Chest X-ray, PA view. Patient: 59 years old, sex M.
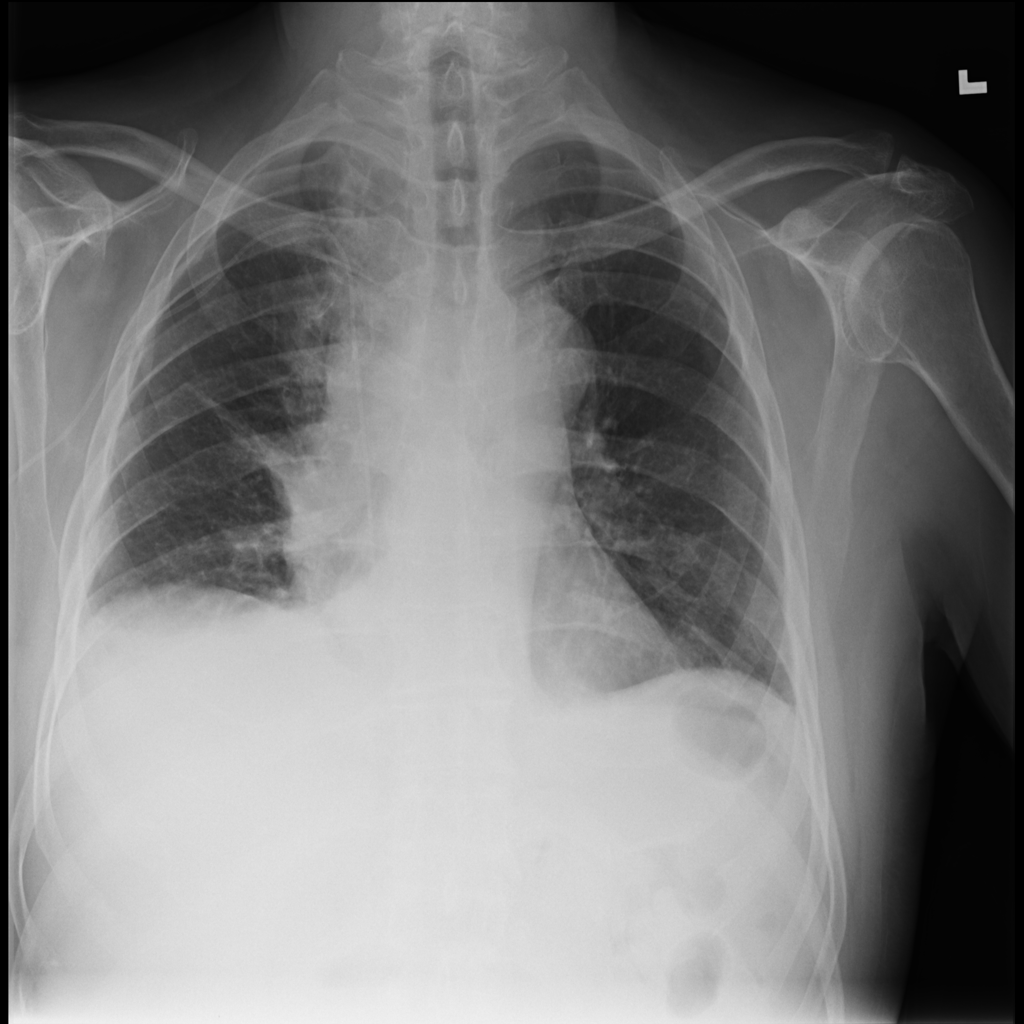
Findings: Effusion